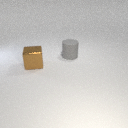
large gray rubber cylinder to the right of large brown metal cube